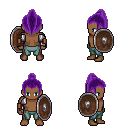
a pixel art fantasy rpg character, male body template, human, dark skin, steel arm armor, teal pants, purple long topknot hairstyle, leather bracers, shield, four views (front, back, left, right), 2x2 character sprite sheet, small pixel art, hard edges, no anti-aliasing